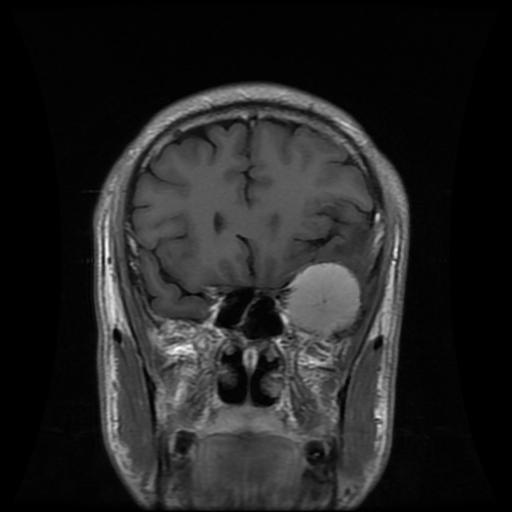
Label: meningioma